Interaction volume radius: 5 \u00c5
Interaction volume height: 30 \u00c5
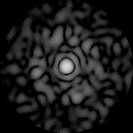
Disorder parameter: 0.8642